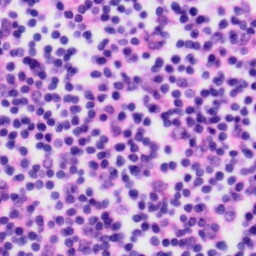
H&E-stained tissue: Tonsil